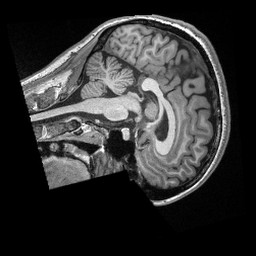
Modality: T1w
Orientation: sagittal
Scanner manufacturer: siemens
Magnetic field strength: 3 T
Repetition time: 2.3 s
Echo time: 0.00308 s